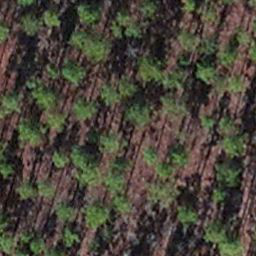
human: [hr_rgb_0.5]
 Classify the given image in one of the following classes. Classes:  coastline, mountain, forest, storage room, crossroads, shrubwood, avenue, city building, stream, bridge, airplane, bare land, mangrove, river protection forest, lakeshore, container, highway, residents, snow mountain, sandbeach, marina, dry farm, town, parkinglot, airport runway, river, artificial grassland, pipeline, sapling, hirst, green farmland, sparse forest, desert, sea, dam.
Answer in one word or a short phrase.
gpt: sapling